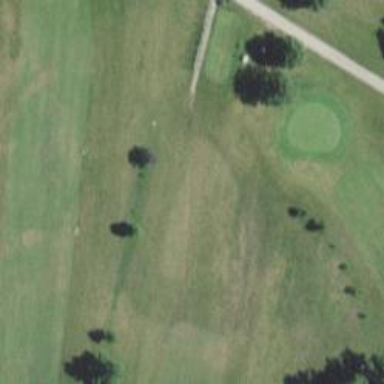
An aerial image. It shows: Golf tee.